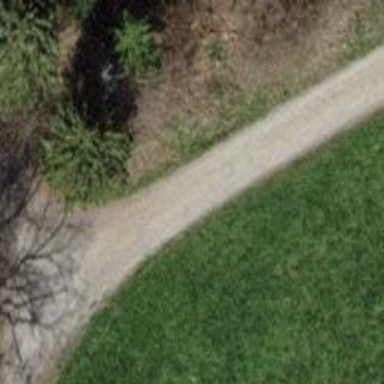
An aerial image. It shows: Gravel track with Grade 3 quality.